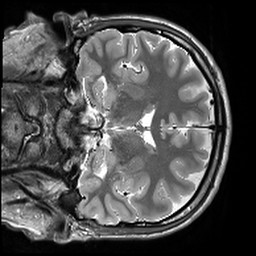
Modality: T2w
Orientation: coronal
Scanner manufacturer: siemens
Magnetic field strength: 3 T
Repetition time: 10.64 s
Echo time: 0.05 s